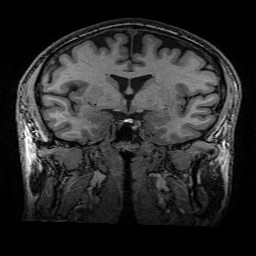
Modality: T1w
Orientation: sagittal
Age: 61
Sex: male
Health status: healthy
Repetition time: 2.53 s
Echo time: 0.0034 s